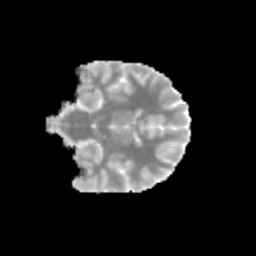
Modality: MD
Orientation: coronal
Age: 11
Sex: female
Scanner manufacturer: siemens
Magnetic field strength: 3 T
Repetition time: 3.8 s
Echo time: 0.07 s